Question: I am currently writing SWTBot tests and I encountered the problem that at one point I need to wait until an operation is finished and an Info-MessageBox informs me about the completion.
This is how I currently try to do it:
'''
public void generateCode() {
SWTBotTree projectExplorerTree = bot.viewByTitle("Project Explorer").bot().tree();
projectExplorerTree.getTreeItem(name).contextMenu("Generate Code").click();
bot.waitUntil(Conditions.shellIsActive("Info"), 20000);
bot.button(IDialogConstants.OK_LABEL).click();
}
'''
This is the message box I am waiting for:

But I get the following exception as SWTBot fails to recognize the message box:
'''
org.eclipse.swtbot.swt.finder.widgets.TimeoutException: Timeout after: 20000 ms.: The shell 'Info' did not activate
at org.eclipse.swtbot.swt.finder.SWTBotFactory.waitUntil(SWTBotFactory.java:412)
at org.eclipse.swtbot.swt.finder.SWTBotFactory.waitUntil(SWTBotFactory.java:386)
'''
Anyone with a solution for my problem? Thanks!
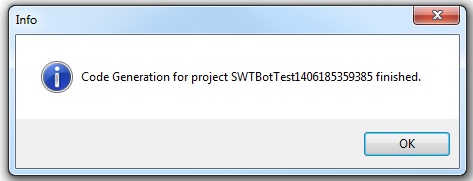
Answer: Okay, for some reason the message box was created by native code and that's why SWTBot couldn't find it!